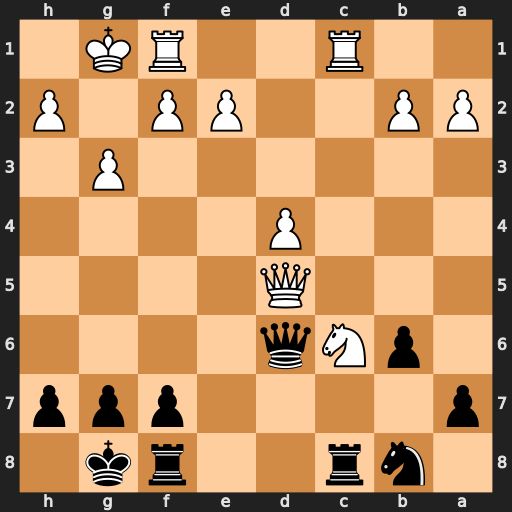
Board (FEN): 1nr2rk1/p4ppp/1pNq4/3Q4/3P4/6P1/PP2PP1P/2R2RK1
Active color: b
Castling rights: -
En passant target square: -
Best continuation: Rxc6 Qxd6 Rxd6